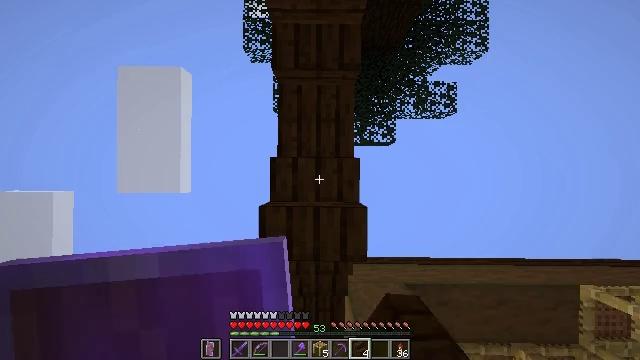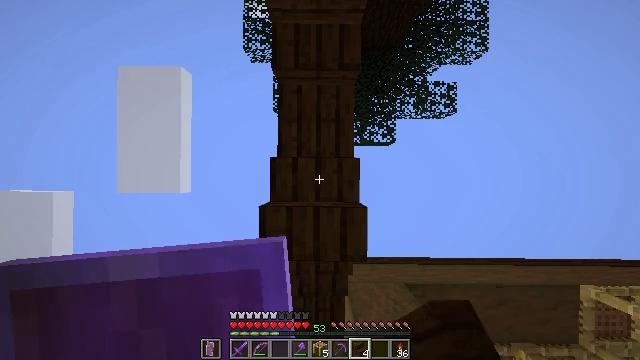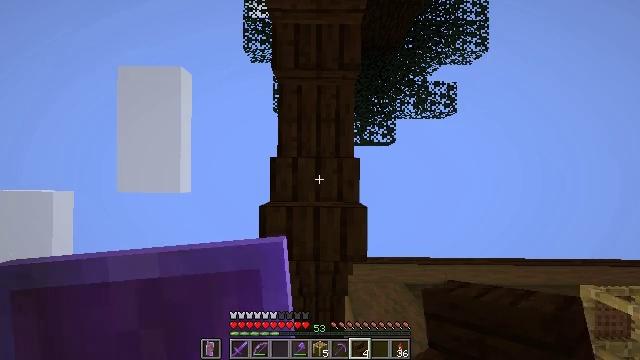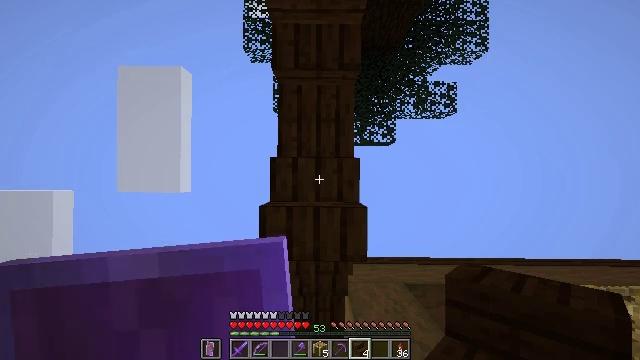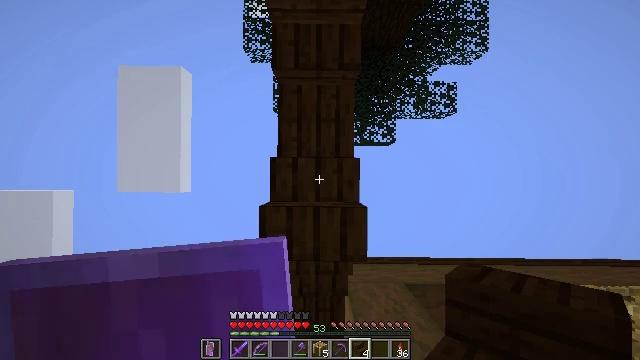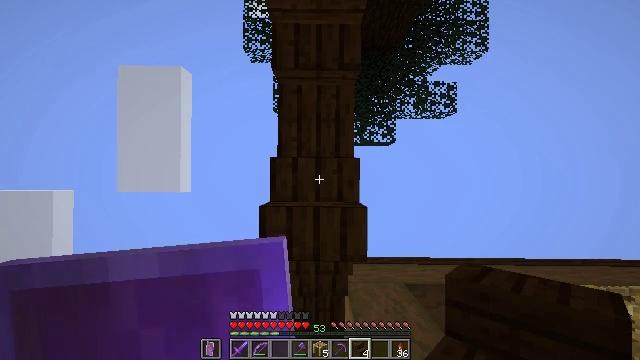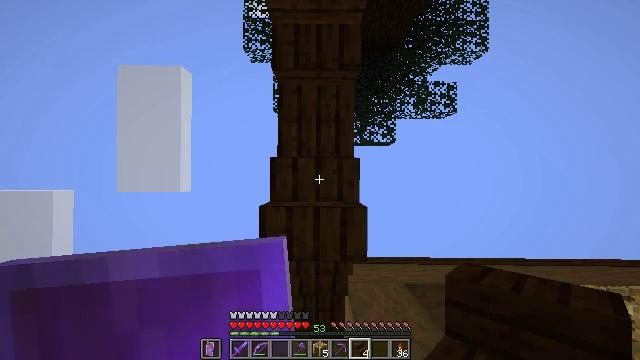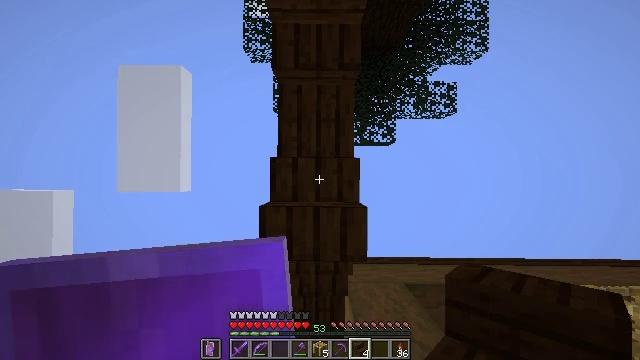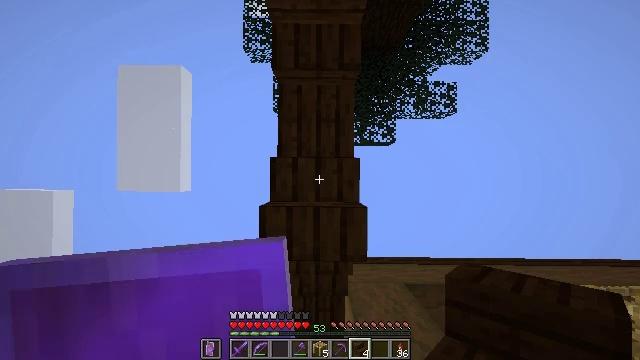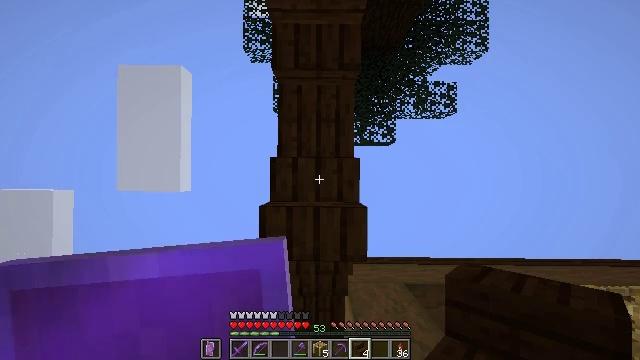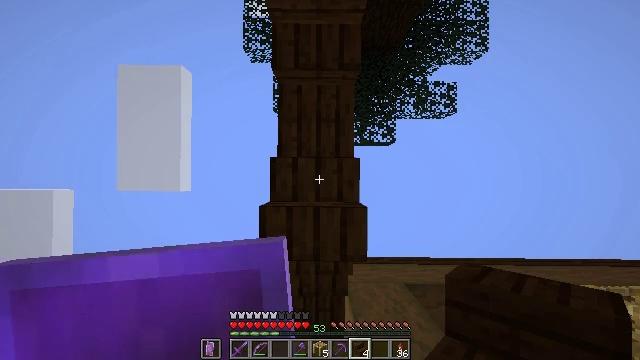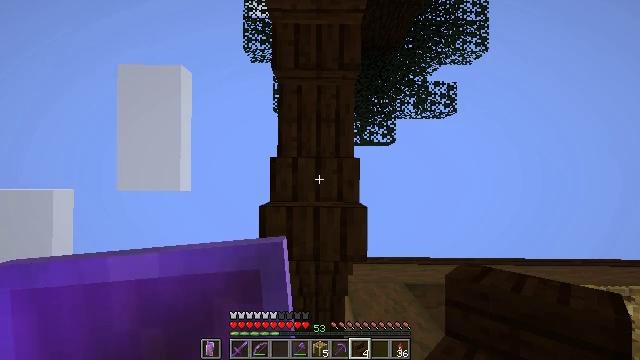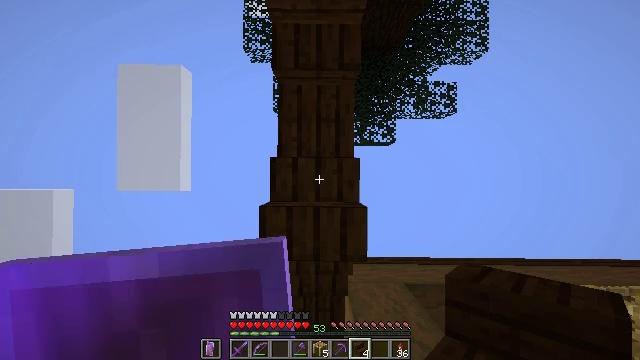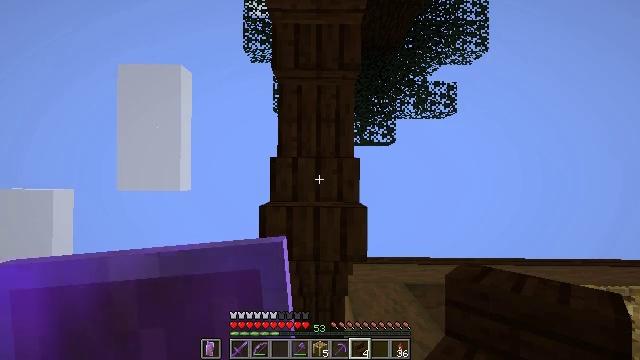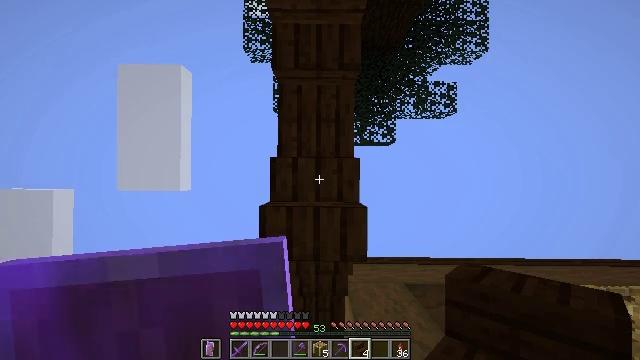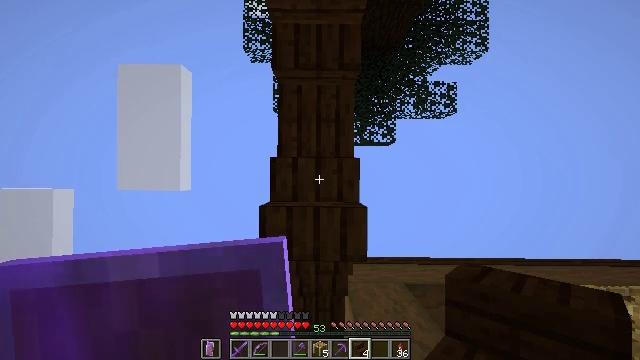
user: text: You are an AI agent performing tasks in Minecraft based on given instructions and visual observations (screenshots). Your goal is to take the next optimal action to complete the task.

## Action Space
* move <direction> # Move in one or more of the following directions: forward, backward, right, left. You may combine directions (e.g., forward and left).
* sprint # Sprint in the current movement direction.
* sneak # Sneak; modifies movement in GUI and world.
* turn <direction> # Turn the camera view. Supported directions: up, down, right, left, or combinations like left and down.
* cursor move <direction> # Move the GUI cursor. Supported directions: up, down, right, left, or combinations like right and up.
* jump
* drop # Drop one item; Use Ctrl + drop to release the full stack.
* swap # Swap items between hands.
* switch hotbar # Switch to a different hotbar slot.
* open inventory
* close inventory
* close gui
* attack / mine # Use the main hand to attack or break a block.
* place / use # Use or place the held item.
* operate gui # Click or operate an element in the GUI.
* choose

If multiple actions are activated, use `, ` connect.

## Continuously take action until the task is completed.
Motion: motion action
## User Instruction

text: Harvest the dark oak stairs for reuse.
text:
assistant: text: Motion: no_op
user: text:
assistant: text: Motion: no_op
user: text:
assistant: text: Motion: no_op
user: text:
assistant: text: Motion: no_op
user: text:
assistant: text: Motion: no_op
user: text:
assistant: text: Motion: no_op
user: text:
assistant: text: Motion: no_op
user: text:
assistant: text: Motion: no_op
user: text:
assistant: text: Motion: no_op
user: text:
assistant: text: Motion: no_op
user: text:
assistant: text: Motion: no_op
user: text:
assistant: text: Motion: no_op
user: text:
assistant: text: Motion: no_op
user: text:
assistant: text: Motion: no_op
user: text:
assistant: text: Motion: no_op
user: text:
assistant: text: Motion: no_op
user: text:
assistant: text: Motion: no_op
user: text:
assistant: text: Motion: no_op
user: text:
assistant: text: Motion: no_op
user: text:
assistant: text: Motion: no_op
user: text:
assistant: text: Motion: no_op
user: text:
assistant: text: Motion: no_op
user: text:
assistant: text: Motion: no_op
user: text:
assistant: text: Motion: no_op
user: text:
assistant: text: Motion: no_op
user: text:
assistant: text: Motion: no_op
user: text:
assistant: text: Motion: no_op
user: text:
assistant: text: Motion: no_op
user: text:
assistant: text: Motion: no_op
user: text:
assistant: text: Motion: no_op